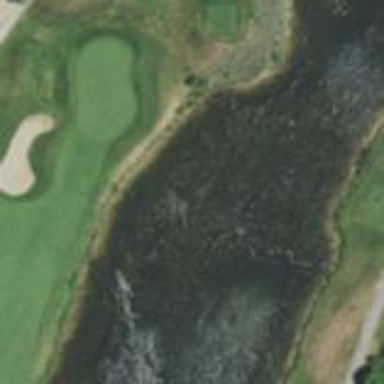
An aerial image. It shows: Natural pond serving as water hazard on golf course.